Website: crate-barrel
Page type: customer-info-address
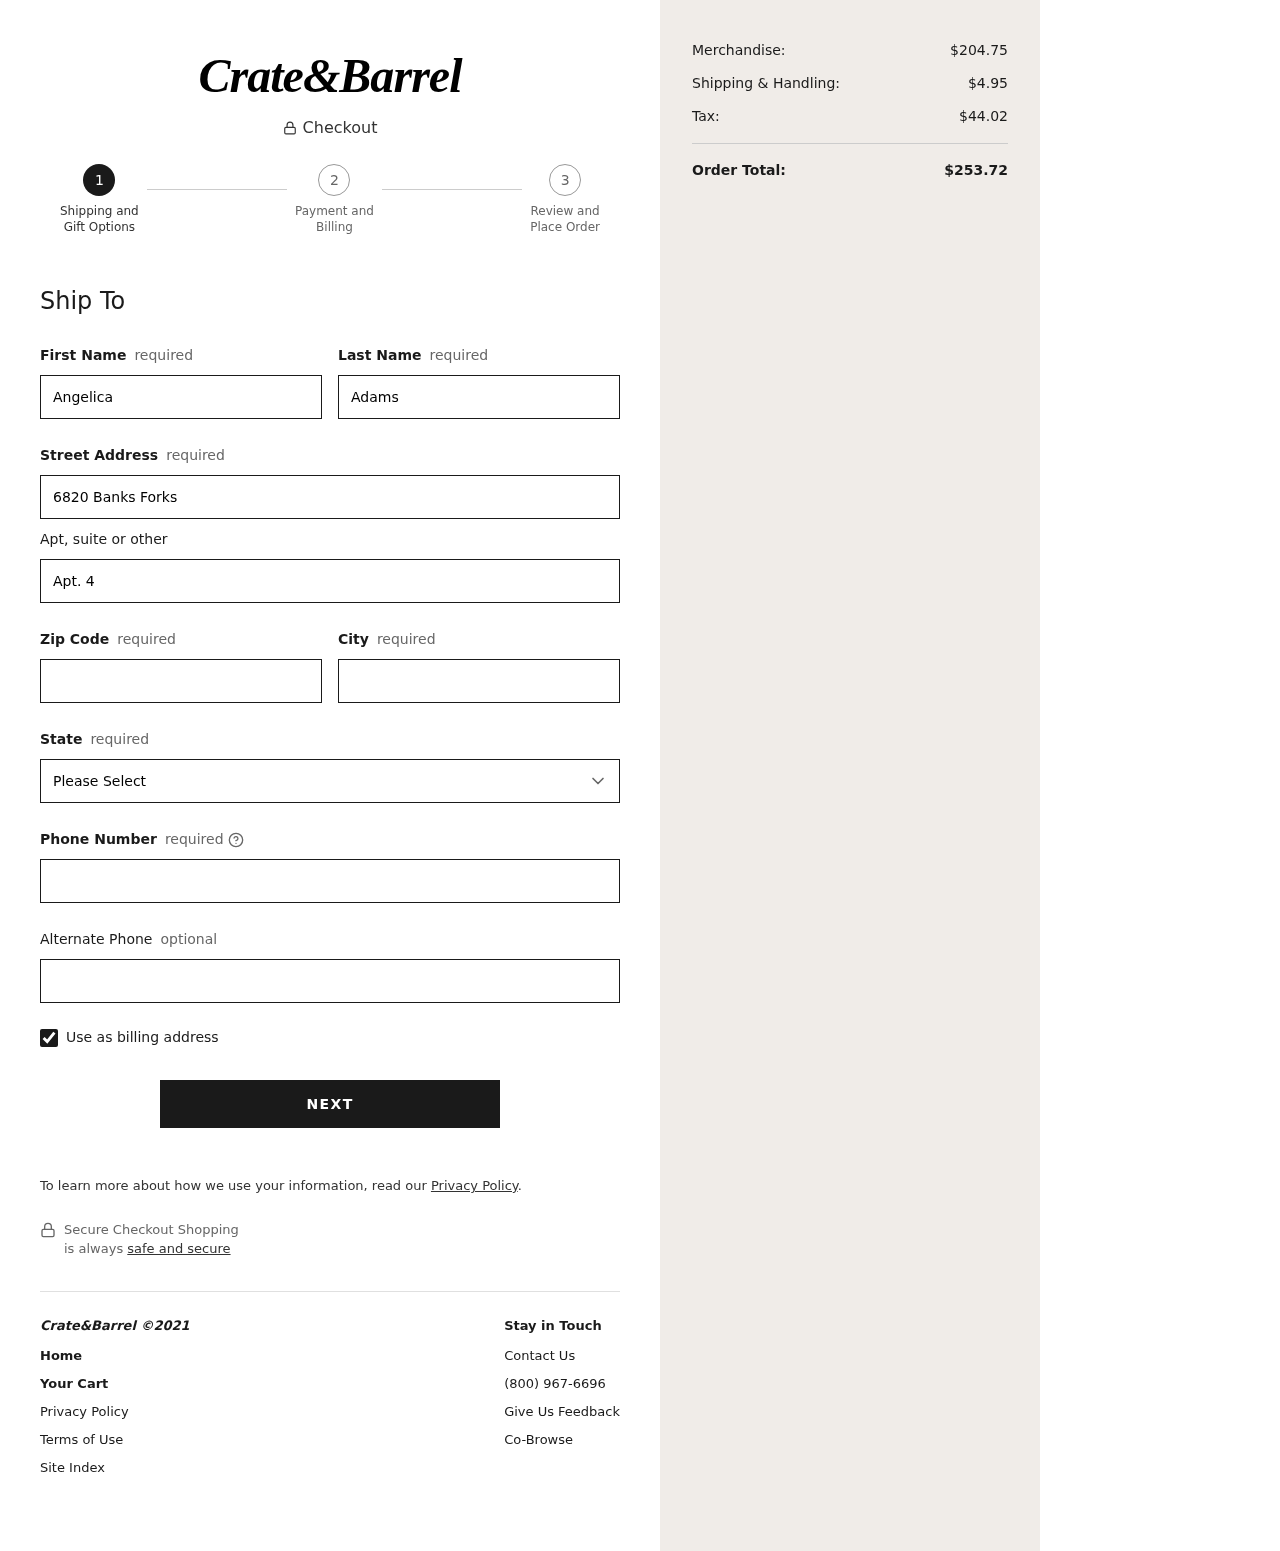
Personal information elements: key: PII_STATE
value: Illinois
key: PII_FIRSTNAME
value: Angelica
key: PII_LASTNAME
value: Adams
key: PII_STREET
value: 6820 Banks Forks
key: PII_STREET2
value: Apt. 462
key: PII_POSTCODE
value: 16970
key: PII_CITY
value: Danielburgh
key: PII_PHONE
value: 7576651155
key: PII_PHONE_ALT
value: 2489176665
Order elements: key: ORDER_SUBTOTAL
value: $204.75
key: ORDER_SHIPPING_COST
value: $4.95
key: ORDER_TAX
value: $44.02
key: ORDER_TOTAL
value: $253.72